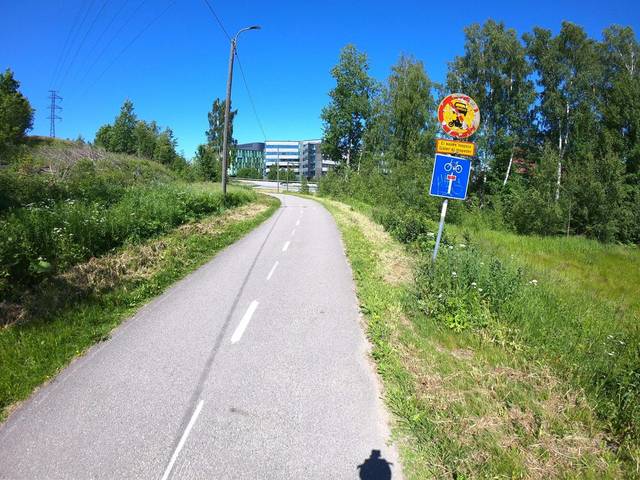
Region: Finland
Coordinates: 60.208, 24.826